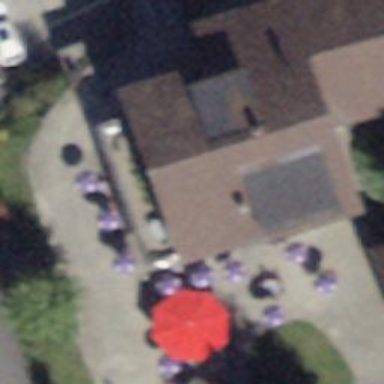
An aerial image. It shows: Restaurant.